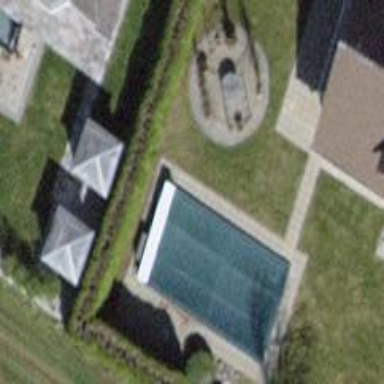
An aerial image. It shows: Swimming pool located in leisure land.